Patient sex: M
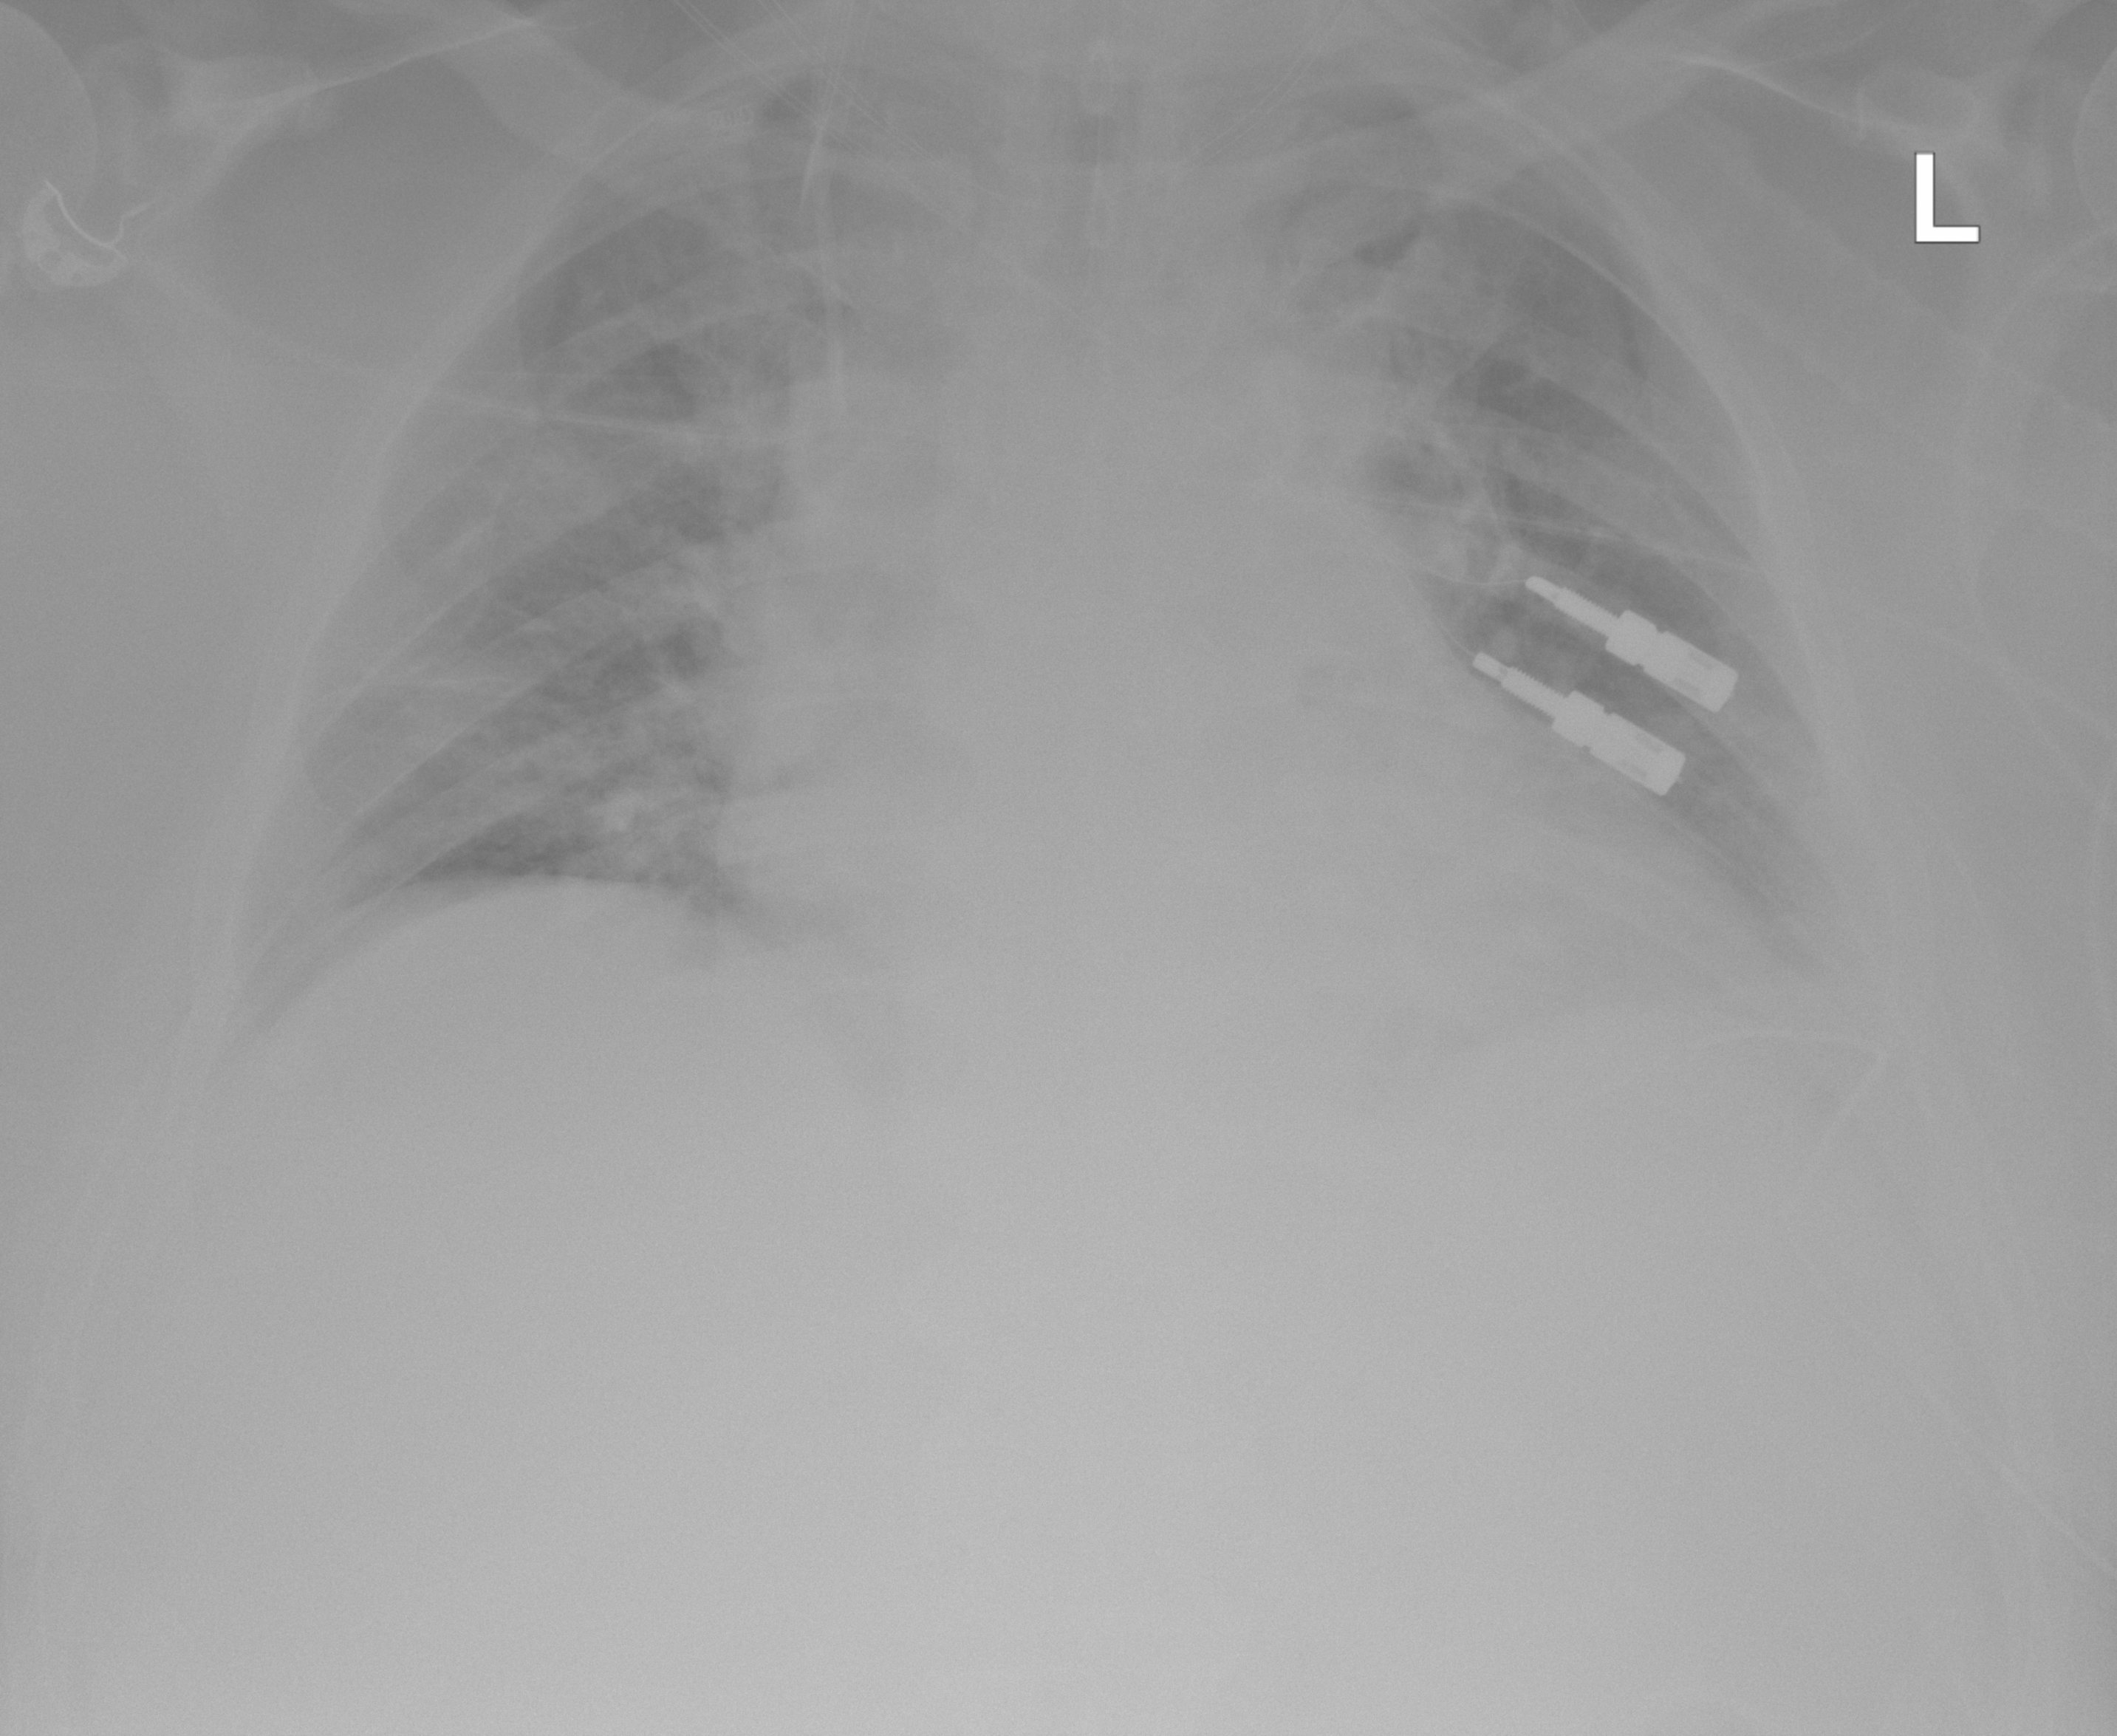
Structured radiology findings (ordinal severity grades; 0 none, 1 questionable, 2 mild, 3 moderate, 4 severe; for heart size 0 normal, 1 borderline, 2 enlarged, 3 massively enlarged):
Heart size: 2
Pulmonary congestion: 2
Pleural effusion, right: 2
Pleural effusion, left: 2
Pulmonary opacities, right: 1
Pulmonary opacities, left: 1
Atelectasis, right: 2
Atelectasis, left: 2